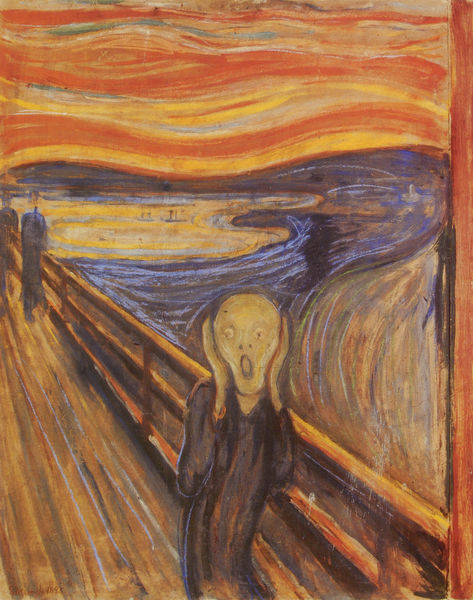
Titel: Der Schrei
Künstler: Edvard Munch
Standort: Oslo
Institution: Nasjonalgalleriet
Schlagwörter: blau, feuer, gemälde, hand, himmel, kopf, mann, meer, wasser, fluss, gelb, landschaft, menschen, mädchen, ocker, see, abend, braun, bunt, grau, holz, licht, mitte, mund, männer, nase, orange, weiss, rot, zaun, beige, expressionismus, leute, meschen, ornament, augen, gesicht, mensch, hände, öl, dämmerung, brücke, brüstung, gehen, gewässer, kirche, figur, personen, ohren, boot, boote, oval, küste, schiff, schiffe, welle, wellen, mast, moderne, lila, sonnenuntergang, violett, silhouette, figuren, kai, masten, fliessen, laut, angst, steg, maler, balken, geländer, abendrot, gestalt, leuchten, offen, spaziergang, munch, gross, furcht, schrecken, norwegen, malen, edvard munch, totenkopf, verschwommen, schreien, schrei, abenddämmerung, tempera, verformt, der, mäner, schall, blaue reiter, reeling, geläder, zuhalten, blaau, edvard, der schrei, expressionissmus, edvard munch der schrei, fargben, munch museum oslo, oel auf pappe, tempera auf pappe